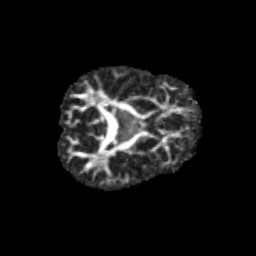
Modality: FA
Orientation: axial
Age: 13
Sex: male
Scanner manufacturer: siemens
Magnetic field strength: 3 T
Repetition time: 3.8 s
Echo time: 0.07 s